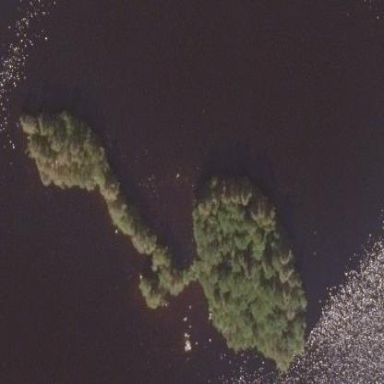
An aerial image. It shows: Island covered with woodland.